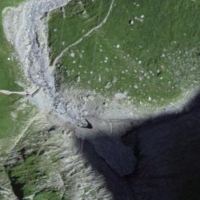
EUNIS habitat code: 26
Species observed at this site:
Bartsia alpina